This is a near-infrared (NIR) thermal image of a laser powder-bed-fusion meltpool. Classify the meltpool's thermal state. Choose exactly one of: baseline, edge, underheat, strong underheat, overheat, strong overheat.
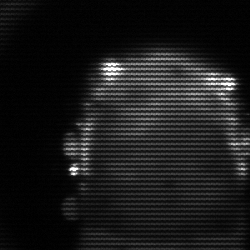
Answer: baseline